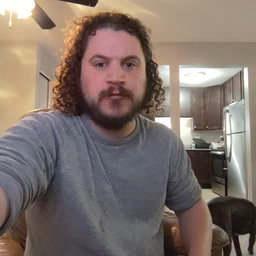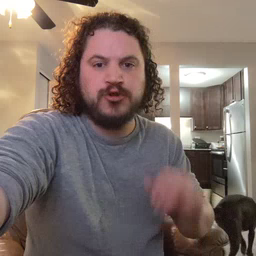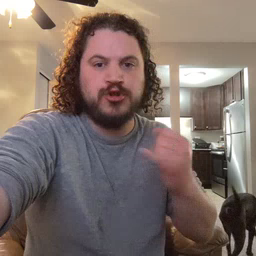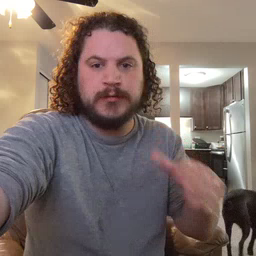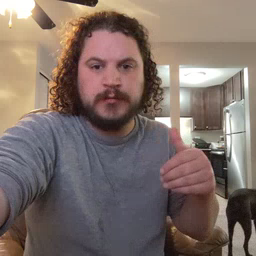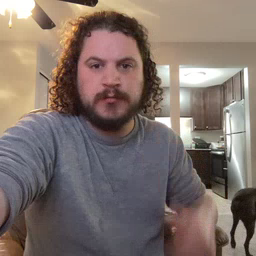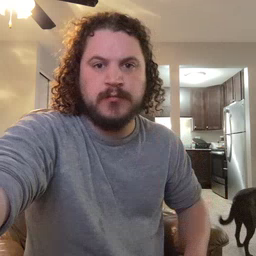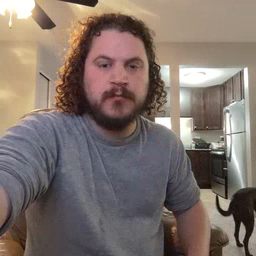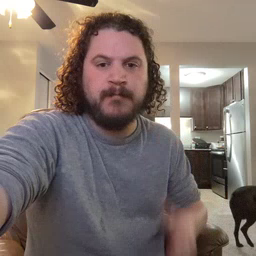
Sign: jeans